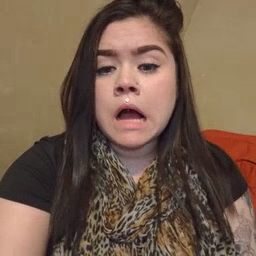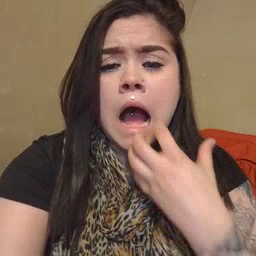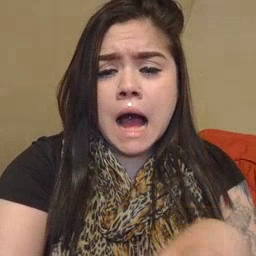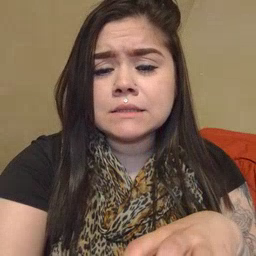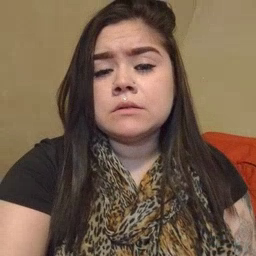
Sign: hot